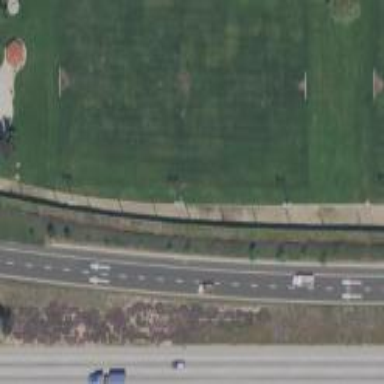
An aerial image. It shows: Soccer pitch for leisure land activities.